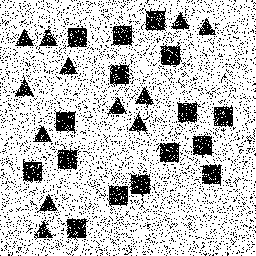
Squares: 16
Triangles: 12
Stars: 0
Total shapes: 28